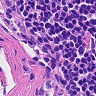
Metastatic tissue present: no